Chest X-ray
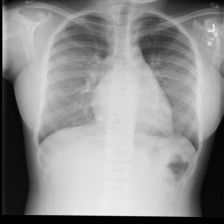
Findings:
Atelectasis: negative
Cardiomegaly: negative
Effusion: negative
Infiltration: negative
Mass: negative
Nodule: negative
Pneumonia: negative
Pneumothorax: negative
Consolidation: negative
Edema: negative
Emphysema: negative
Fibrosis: negative
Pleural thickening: negative
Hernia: negative